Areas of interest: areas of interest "Sanhe Flowers, Birds, Fish, and Insects Market"
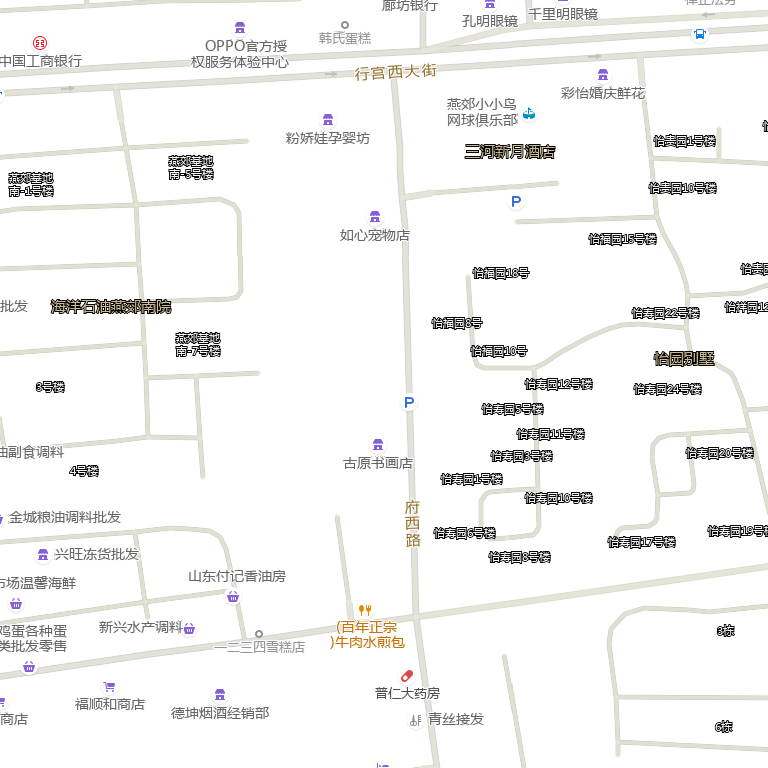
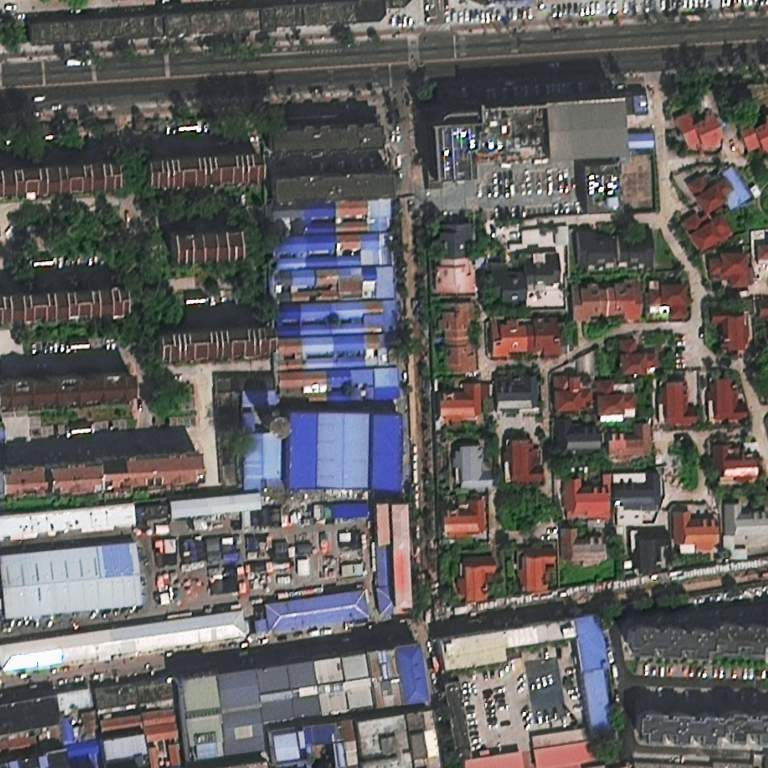